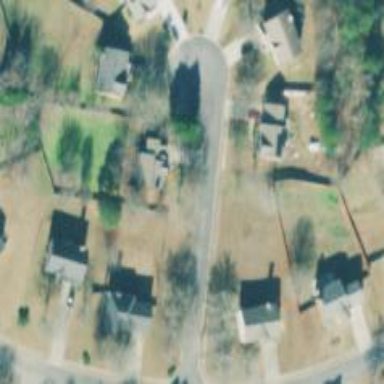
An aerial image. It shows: Residential road.